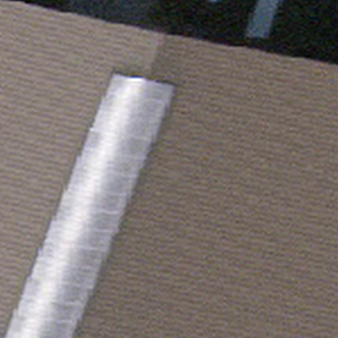
Label: other